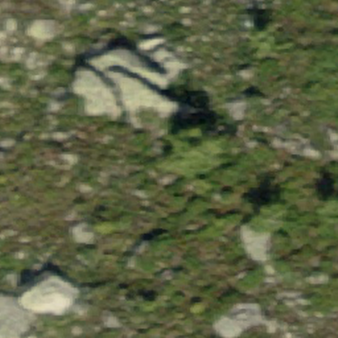
Label: bouldering_area